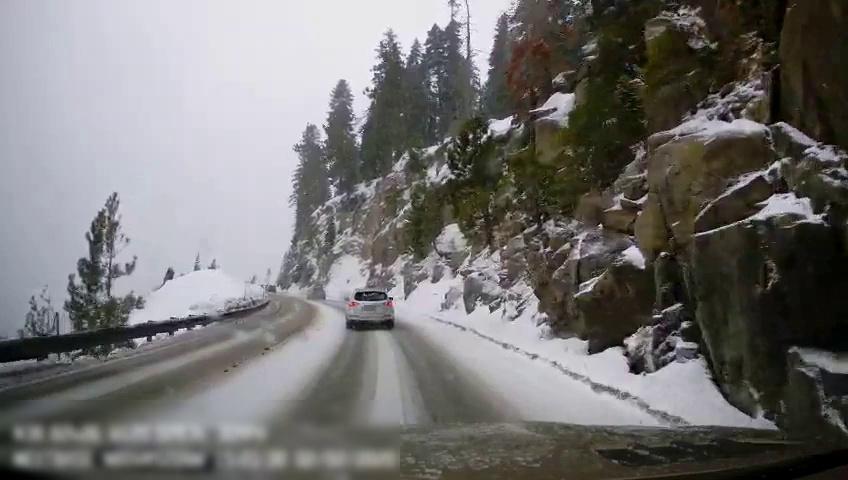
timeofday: Day
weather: Snowy
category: Drivable Space
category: Vehicles | SUV
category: Vehicles | Car
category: Vehicles | Car